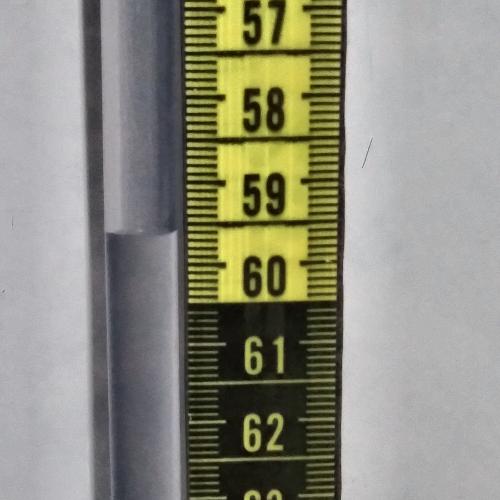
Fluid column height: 59.6 cm